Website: walmart
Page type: customer-info-address
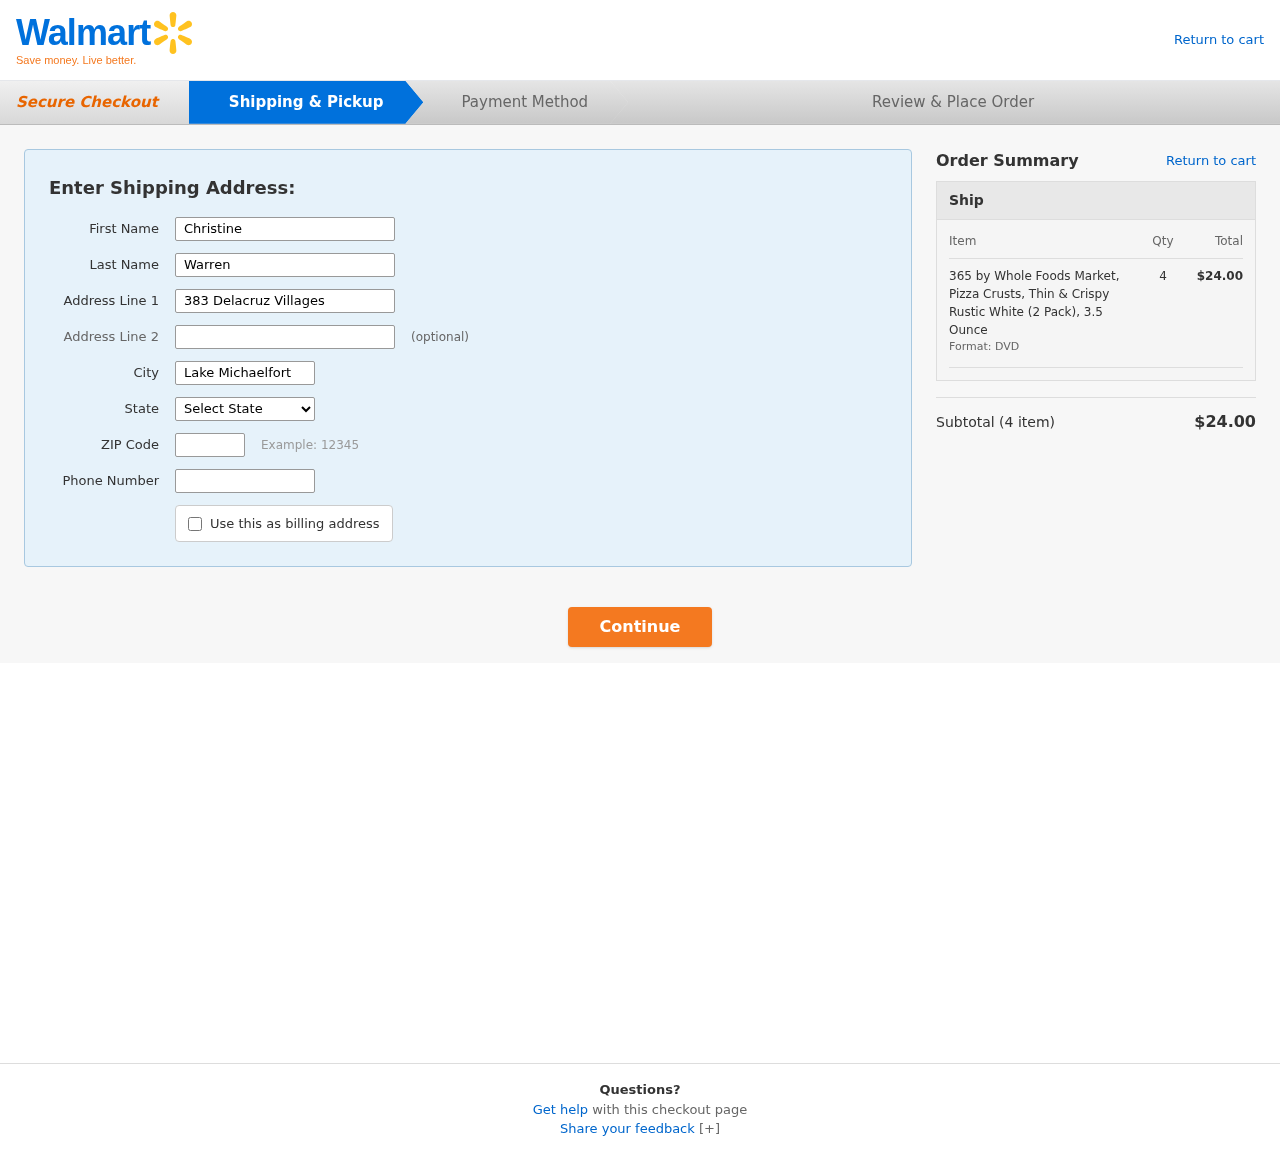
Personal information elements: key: PII_CITY
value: Lake Michaelfort
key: PII_FIRSTNAME
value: Christine
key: PII_LASTNAME
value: Warren
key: PII_PHONE
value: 2284899166
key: PII_POSTCODE
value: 86081
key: PII_STATE
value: VI
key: PII_STREET
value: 383 Delacruz Villages
Product elements: key: PRODUCT1_NAME
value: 365 by Whole Foods Market, Pizza Crusts, Thin & Crispy Rustic White (2 Pack), 3.5 Ounce
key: PRODUCT1_QUANTITY
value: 4
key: PRODUCT1_LINE_TOTAL
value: $24.00
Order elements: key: ORDER_NUM_ITEMS
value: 4
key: ORDER_SUBTOTAL
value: $24.00